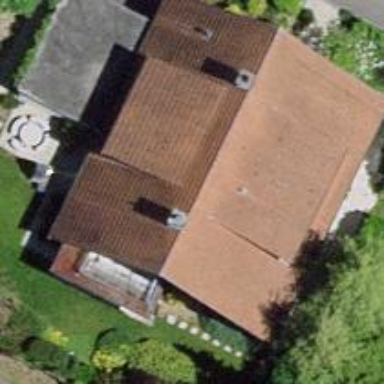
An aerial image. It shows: Simple house.